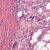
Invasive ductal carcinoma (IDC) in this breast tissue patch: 0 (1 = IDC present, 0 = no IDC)